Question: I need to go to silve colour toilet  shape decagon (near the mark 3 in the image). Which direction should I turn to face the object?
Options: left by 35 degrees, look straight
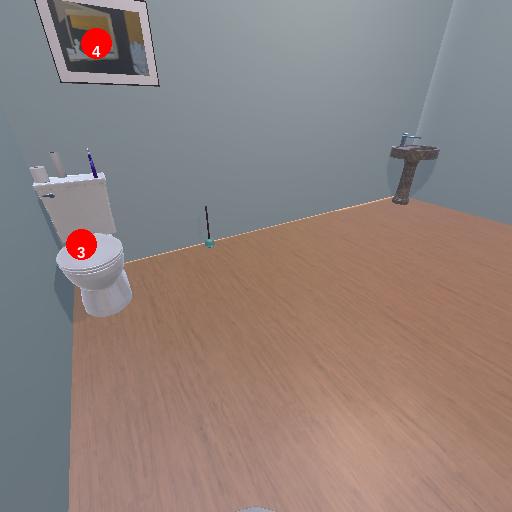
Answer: left by 35 degrees